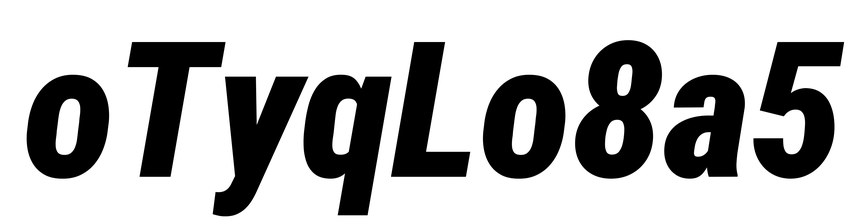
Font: Roboto-Italic_Condensed_Black_Italic